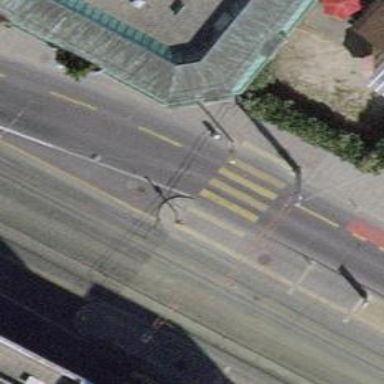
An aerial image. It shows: Marked zebra crossing on the road.